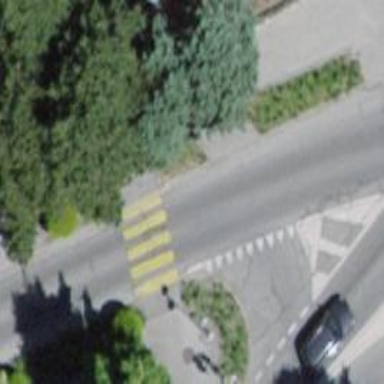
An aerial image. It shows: Kerb serving as barrier.